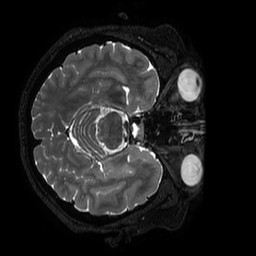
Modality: T2w
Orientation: axial
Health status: ill
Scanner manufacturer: philips
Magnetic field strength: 3 T
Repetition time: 2.5 s
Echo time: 0.331 s